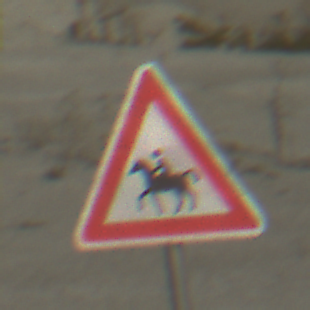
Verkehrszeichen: ReiterRechts
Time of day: MorningAfternoon
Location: Outdoor (Beach)
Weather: PartlyCloudy
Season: NotSpecified
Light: Natural